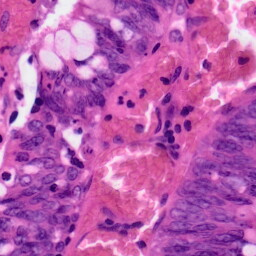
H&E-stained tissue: Colon